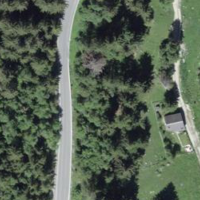
EUNIS habitat code: 43
Species observed at this site:
Apatura iris
Podisma pedestris
Lasiommata megera
Alcis repandata
Eupsilia transversa
Lycaena phlaeas
Lysandra coridon
Coenonympha pamphilus
Coreus marginatus
Melanargia galathea
Polygonia c-album
Polyommatus icarus
Pieris brassicae